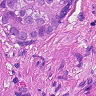
Metastatic tissue present: yes